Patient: sex F, age 57
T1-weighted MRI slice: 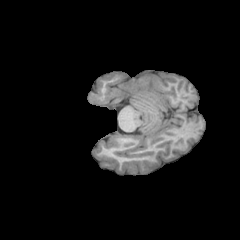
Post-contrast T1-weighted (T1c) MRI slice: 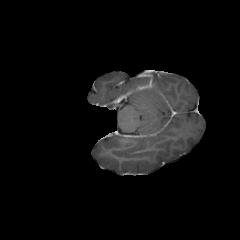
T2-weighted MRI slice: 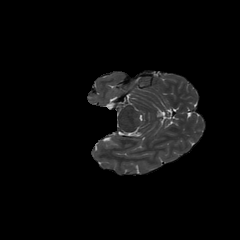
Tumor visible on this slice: no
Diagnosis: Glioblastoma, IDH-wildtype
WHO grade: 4